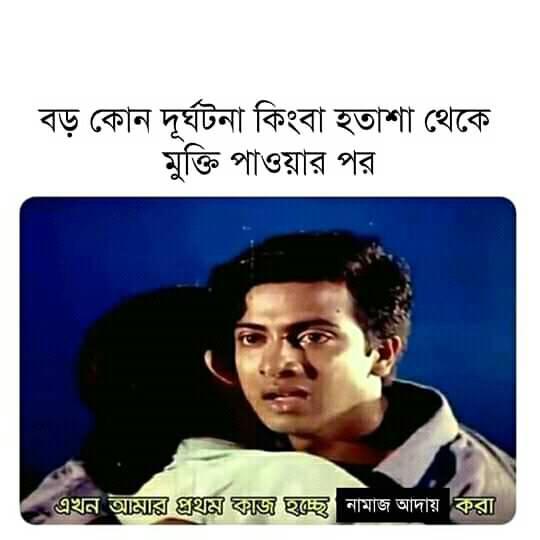
Text: বড় কোন দূর্ঘটনা কিংবা হতাশা থেকে মুক্তি পাওয়ার পর এখন আমার প্রথম কাজ হচ্ছে নামাজ আদায় করা
Label: Non Hate